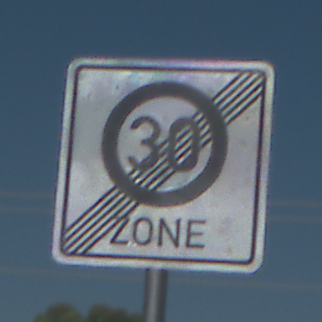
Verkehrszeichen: EndeZone30
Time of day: MorningAfternoon
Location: Outdoor (Special)
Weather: Clear
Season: NotSpecified
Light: Natural